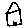
Label: house